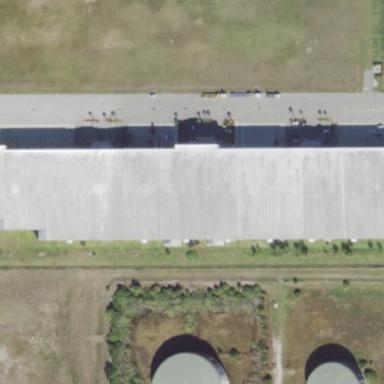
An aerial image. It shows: Warehouse.